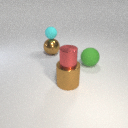
small red metal cylinder above large brown metal cylinder